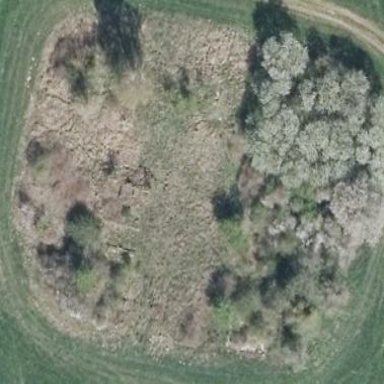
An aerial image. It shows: Patch of scrub vegetation.